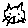
Label: cat